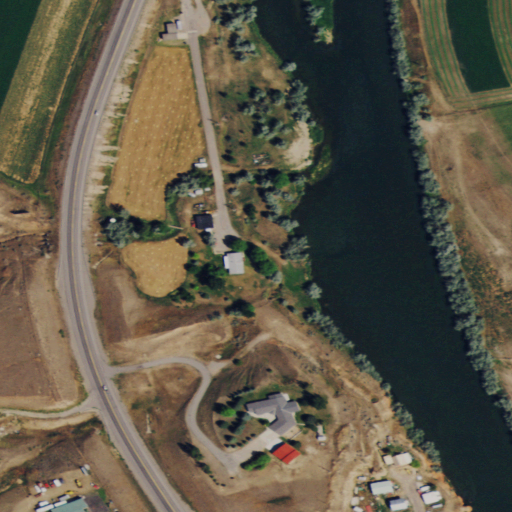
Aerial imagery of valley in Wyoming named Bobcat Draw containing shrub, open water, low intensity development, open development, pasture, woody wetlands, cultivated crops, herbaceous wetlands, medium intensity development, and grassland